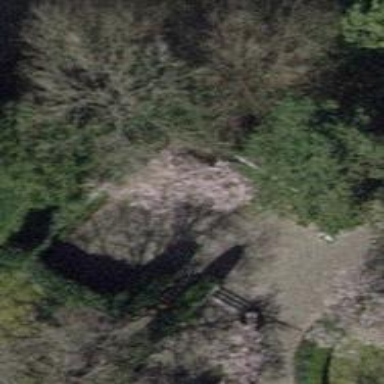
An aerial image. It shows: Brown bench in the vicinity.